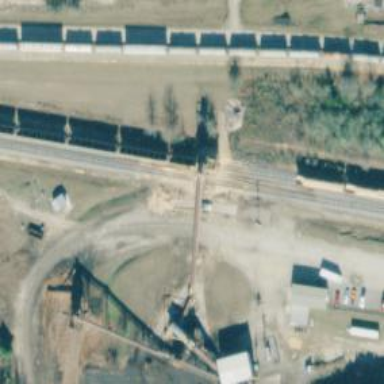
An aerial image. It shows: Loading tower along the railway.